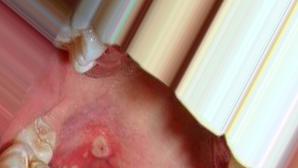
Condition: Mouth Ulcer